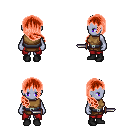
a pixel art fantasy rpg character, female body template, dark elf, purple skin, leather chest armor, red pants, red right-swept hairstyle, black shoes, dagger, four views (front, back, left, right), 2x2 character sprite sheet, small pixel art, hard edges, no anti-aliasing